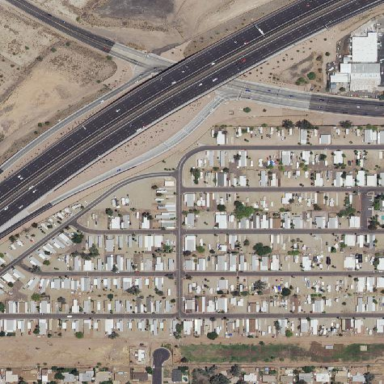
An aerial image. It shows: Residential area known as trailer park.